Question: I am using firefox 11.0
on this page <URL>
I am seeing some miss aligned (vertically) button like image below

In chrome there is no issue.
I have upgraded firefox using the same version setup for a repair install.
But this does not fix issue.
Please check and tell me, do u face this issue..??
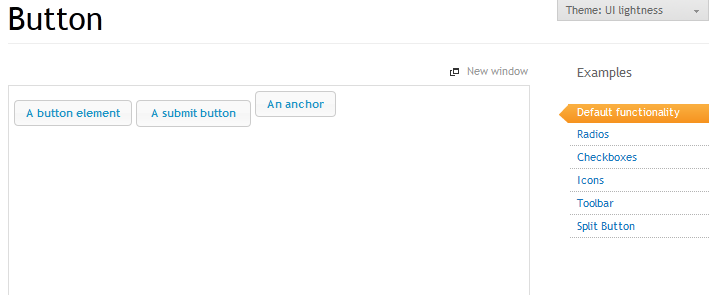
Answer: They are 'inline-block' elements so there default value is .write 'vertical-align: top;' in your 'ui-corner-all'. Write like this:
'''
.ui-corner-all{
vertical-align: top;
}
'''